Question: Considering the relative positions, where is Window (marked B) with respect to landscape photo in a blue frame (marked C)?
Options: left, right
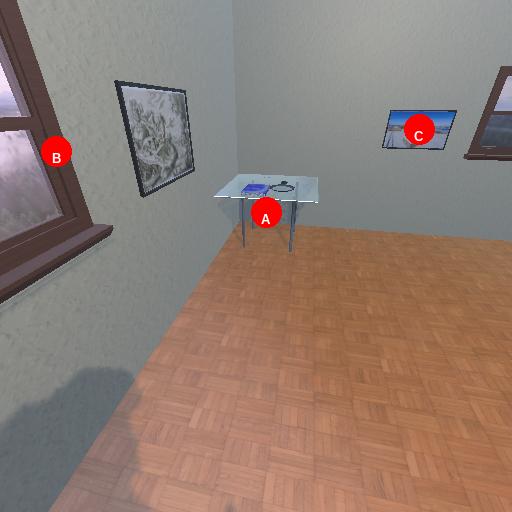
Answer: left